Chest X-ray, PA view. Patient: 33 years old, sex M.
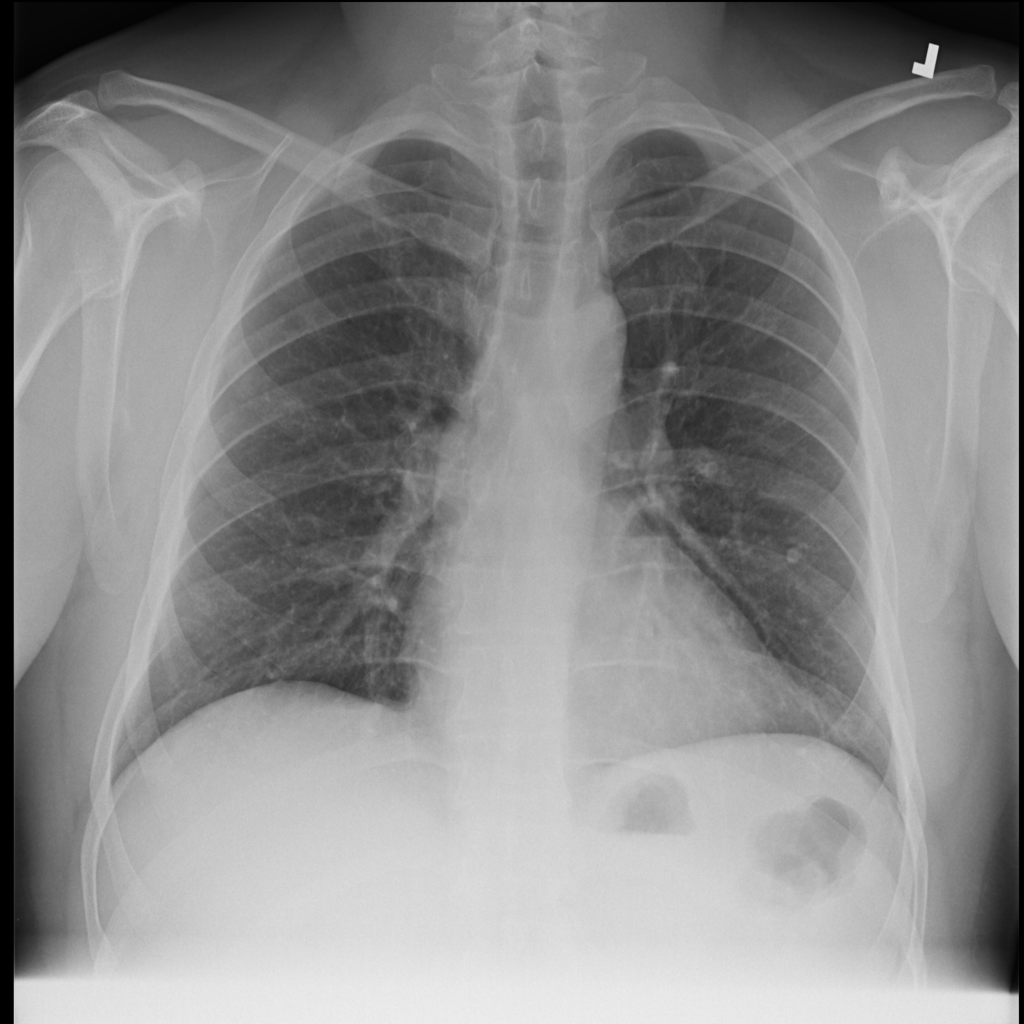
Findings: No Finding